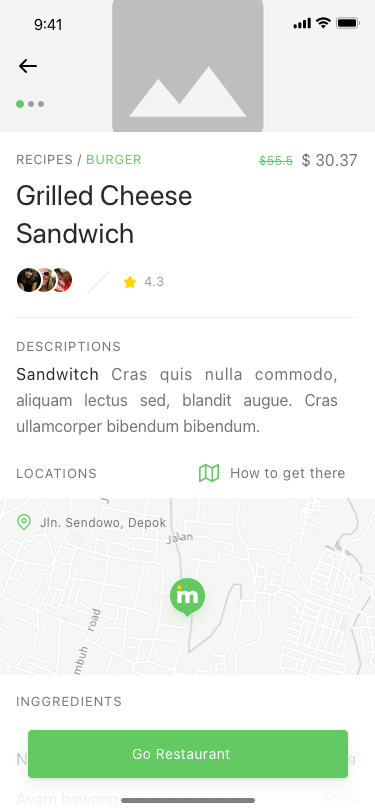
Text in this UI design:
Grilled Cheese
Sandwich
recipes / burger
$ 30.37
$55.5
Inggredients
Descriptions
Locations
How to get there
Sandwitch Cras quis nulla commodo, aliquam lectus sed, blandit augue. Cras ullamcorper bibendum bibendum.
4.3
Jln. Sendowo, Depok
Nasi Putih
100g
Ayam bawang
100g
Go Restaurant